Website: crate-barrel
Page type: orders-overview
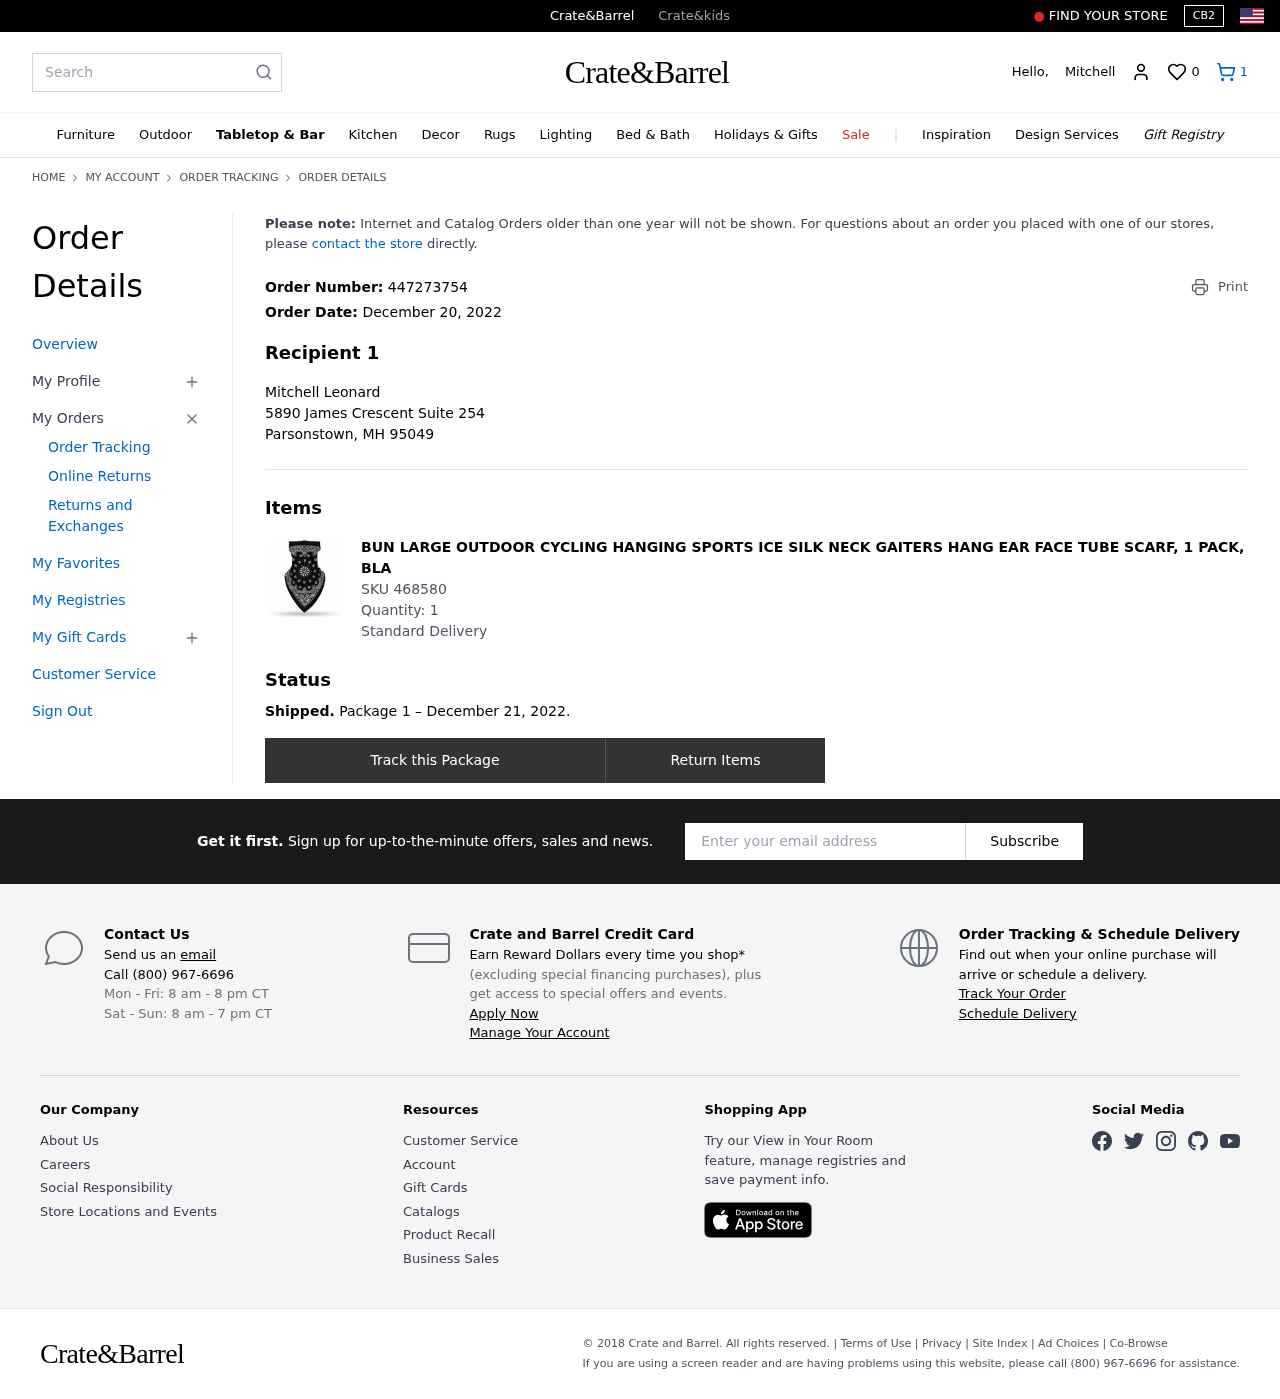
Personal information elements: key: PII_CITY_STATE_ZIP
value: Parsonstown, MH 95049
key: PII_FIRSTNAME
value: Mitchell
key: PII_FULLNAME
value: Mitchell Leonard
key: PII_STREET
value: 5890 James Crescent Suite 254
Product elements: key: PRODUCT1_NAME
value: Bun Large Outdoor Cycling Hanging Sports Ice Silk Neck Gaiters Hang Ear Face Tube Scarf, 1 Pack, Bla
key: PRODUCT1_QUANTITY
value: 1
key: PRODUCT1_SKU
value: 468580
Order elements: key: ORDER_NUM_ITEMS
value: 1
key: ORDER_ID
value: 447273754
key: ORDER_DATE
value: December 20, 2022
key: ORDER_SHIPPING_DATE
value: December 21, 2022
Search elements: key: HEADER_SEARCH
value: Search
Other elements: key: FAVORITES_COUNT
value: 0